Interaction volume radius: 5 \u00c5
Interaction volume height: 30 \u00c5
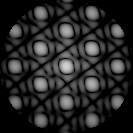
Disorder parameter: 0.008828